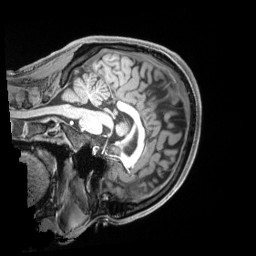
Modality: T1w
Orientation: sagittal
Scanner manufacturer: siemens
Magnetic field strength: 3 T
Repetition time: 2.5 s
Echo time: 0.00218 s